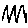
Label: zigzag